Brain MRI, t1w sequence, axial 2D slice.
Patient: age 42, sex F, weight 78 kg, height 1.78 m
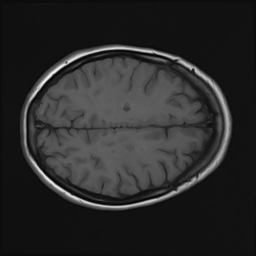